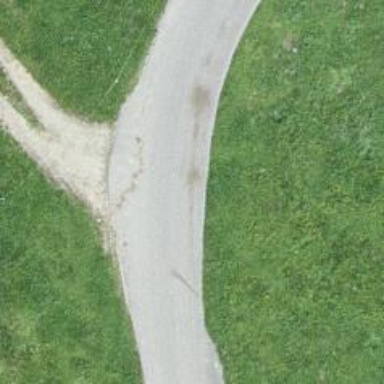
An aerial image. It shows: Passing place on the road.